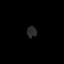
Tissue: lung
Cell type: Endothelial cells
Senescence score: 0.6008
Nuclear area (px): 104
Mean DAPI intensity: 42.067